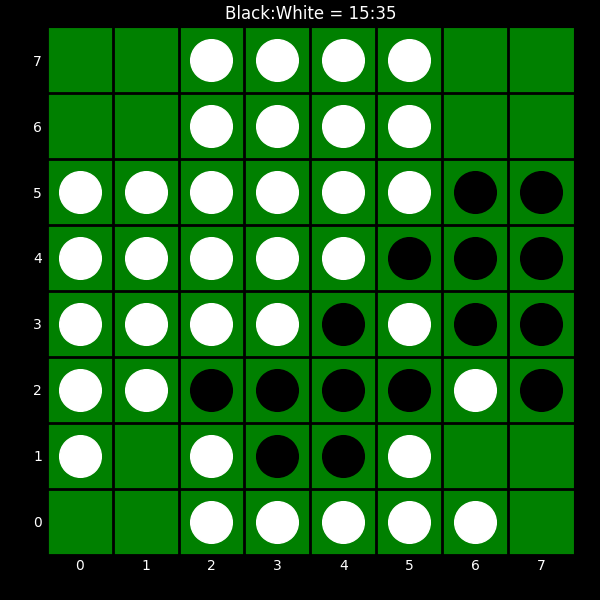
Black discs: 15
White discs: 35